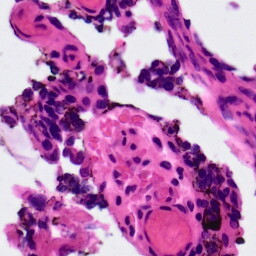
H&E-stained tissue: Ovarian